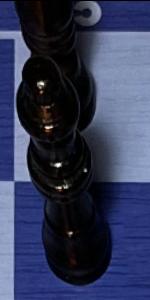
Label: Queen_Black